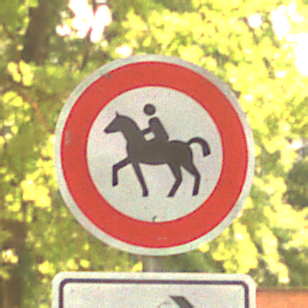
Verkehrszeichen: VerbotReiter
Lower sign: RichtungsangabeDurchPfeile5
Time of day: Midday
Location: Outdoor (Nature)
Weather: PartlyCloudy
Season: NotSpecified
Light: Natural